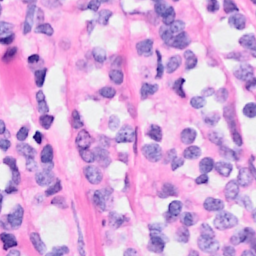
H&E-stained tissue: Breast